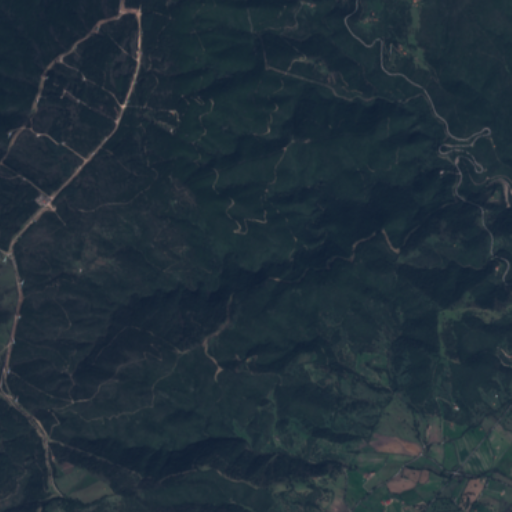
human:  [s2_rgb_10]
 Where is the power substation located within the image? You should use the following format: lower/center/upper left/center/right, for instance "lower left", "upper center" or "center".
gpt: The power substation is located in the center left of the image.
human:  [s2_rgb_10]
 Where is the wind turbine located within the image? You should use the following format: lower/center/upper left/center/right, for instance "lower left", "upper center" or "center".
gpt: The wind turbine is located in the left of the image.
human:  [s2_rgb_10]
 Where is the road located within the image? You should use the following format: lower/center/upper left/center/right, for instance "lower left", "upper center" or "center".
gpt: There is no road in the image.